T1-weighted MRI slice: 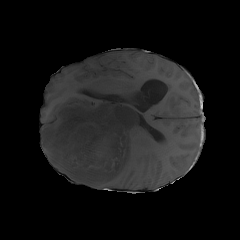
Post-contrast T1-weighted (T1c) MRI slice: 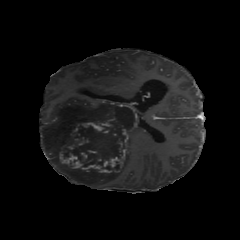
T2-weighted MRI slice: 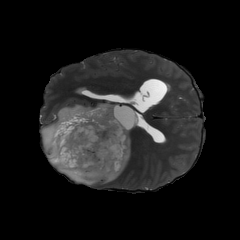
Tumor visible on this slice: yes